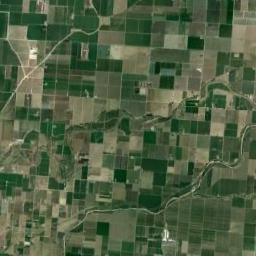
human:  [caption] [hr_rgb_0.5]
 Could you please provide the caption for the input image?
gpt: Lots of rectangular farmlands of different colors are arranged in neat rows and some roads go through the farmlands .

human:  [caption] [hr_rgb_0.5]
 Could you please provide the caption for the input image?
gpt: Many dense, neatly arranged green, Khaki and brown mixed rectangular farmlands of different sizes .

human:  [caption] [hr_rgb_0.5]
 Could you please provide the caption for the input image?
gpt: There are some deep green and light green rectangular farmland .

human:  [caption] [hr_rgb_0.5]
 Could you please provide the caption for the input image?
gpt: There are many rectangular farmlands of different sizes and shades .

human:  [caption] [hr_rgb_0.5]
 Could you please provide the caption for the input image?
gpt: There are many green rectangular farmlands and yellow ones .